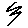
Label: zigzag